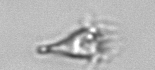
Label: Paratontonia_gracillima